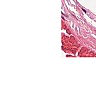
Metastatic tissue present: no